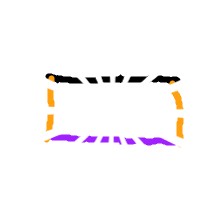
Shape: rectangle